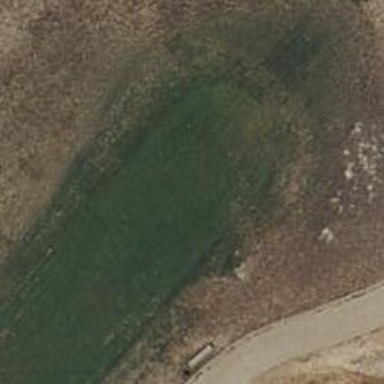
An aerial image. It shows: Golf tee.